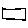
Label: square